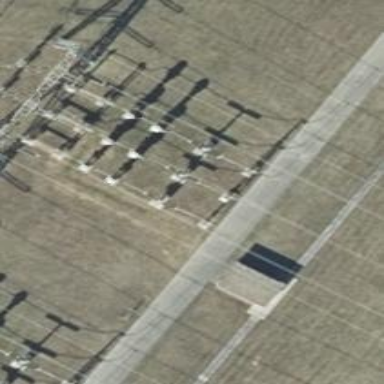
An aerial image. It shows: Power line with 3 cables running through bay.